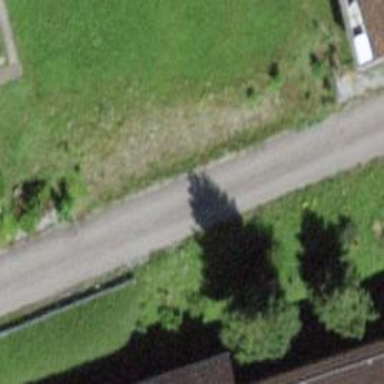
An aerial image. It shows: Residential road without sidewalk.